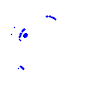
Particle: electron